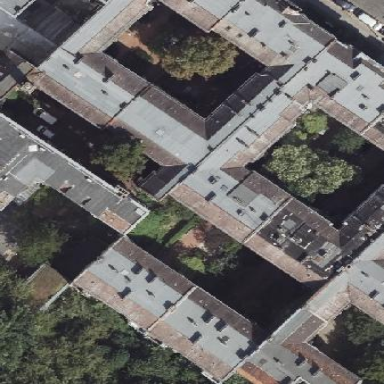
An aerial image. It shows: Saltbox-shaped roof distinguishes these apartments.